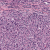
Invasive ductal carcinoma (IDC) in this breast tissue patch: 1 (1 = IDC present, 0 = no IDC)